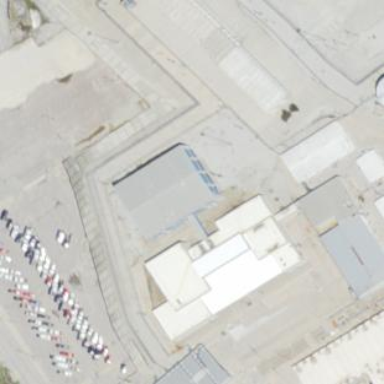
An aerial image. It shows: Industrial building.